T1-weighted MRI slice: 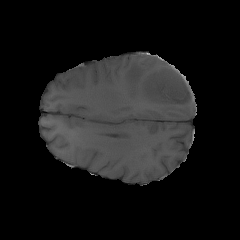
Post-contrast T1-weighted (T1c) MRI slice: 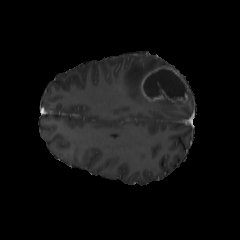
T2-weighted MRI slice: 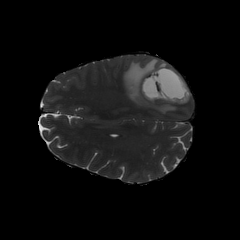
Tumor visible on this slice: yes